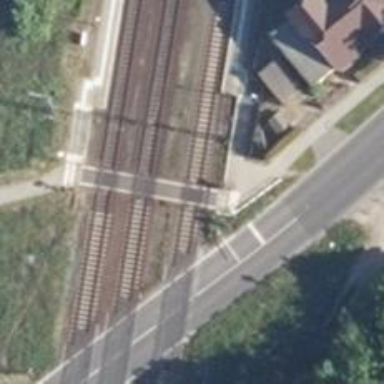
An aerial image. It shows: Railway crossing with lights and full barrier.